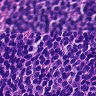
Metastatic tissue present: no